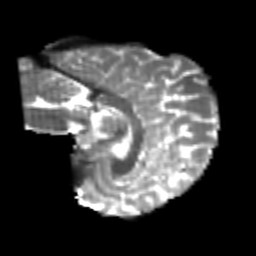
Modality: T2w
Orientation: sagittal
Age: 24
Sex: male
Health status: healthy
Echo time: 0.074 s